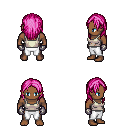
a pixel art fantasy rpg character, male body template, human, dark skin, white pirate shirt, white pants, pink long hairstyle, metal gloves, four views (front, back, left, right), 2x2 character sprite sheet, small pixel art, hard edges, no anti-aliasing